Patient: sex F, age 63
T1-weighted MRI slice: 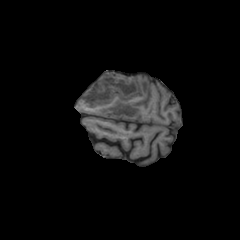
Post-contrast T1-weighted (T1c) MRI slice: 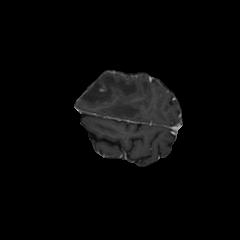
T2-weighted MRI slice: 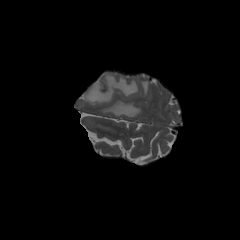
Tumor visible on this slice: yes
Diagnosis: Glioblastoma, IDH-wildtype
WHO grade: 4